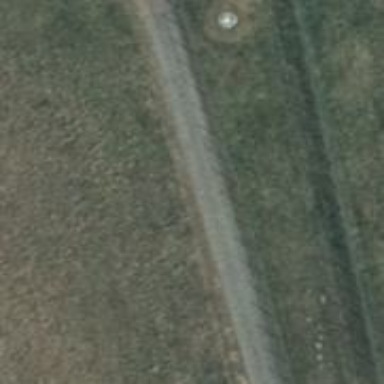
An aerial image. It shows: Unclassified road.